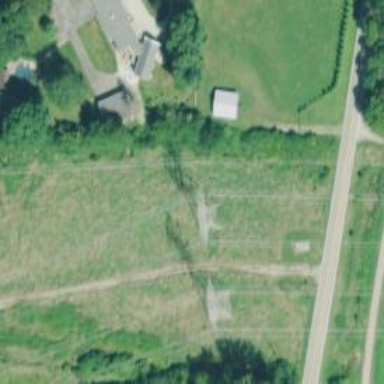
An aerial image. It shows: Lattice structure tower used for power distribution.